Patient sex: M
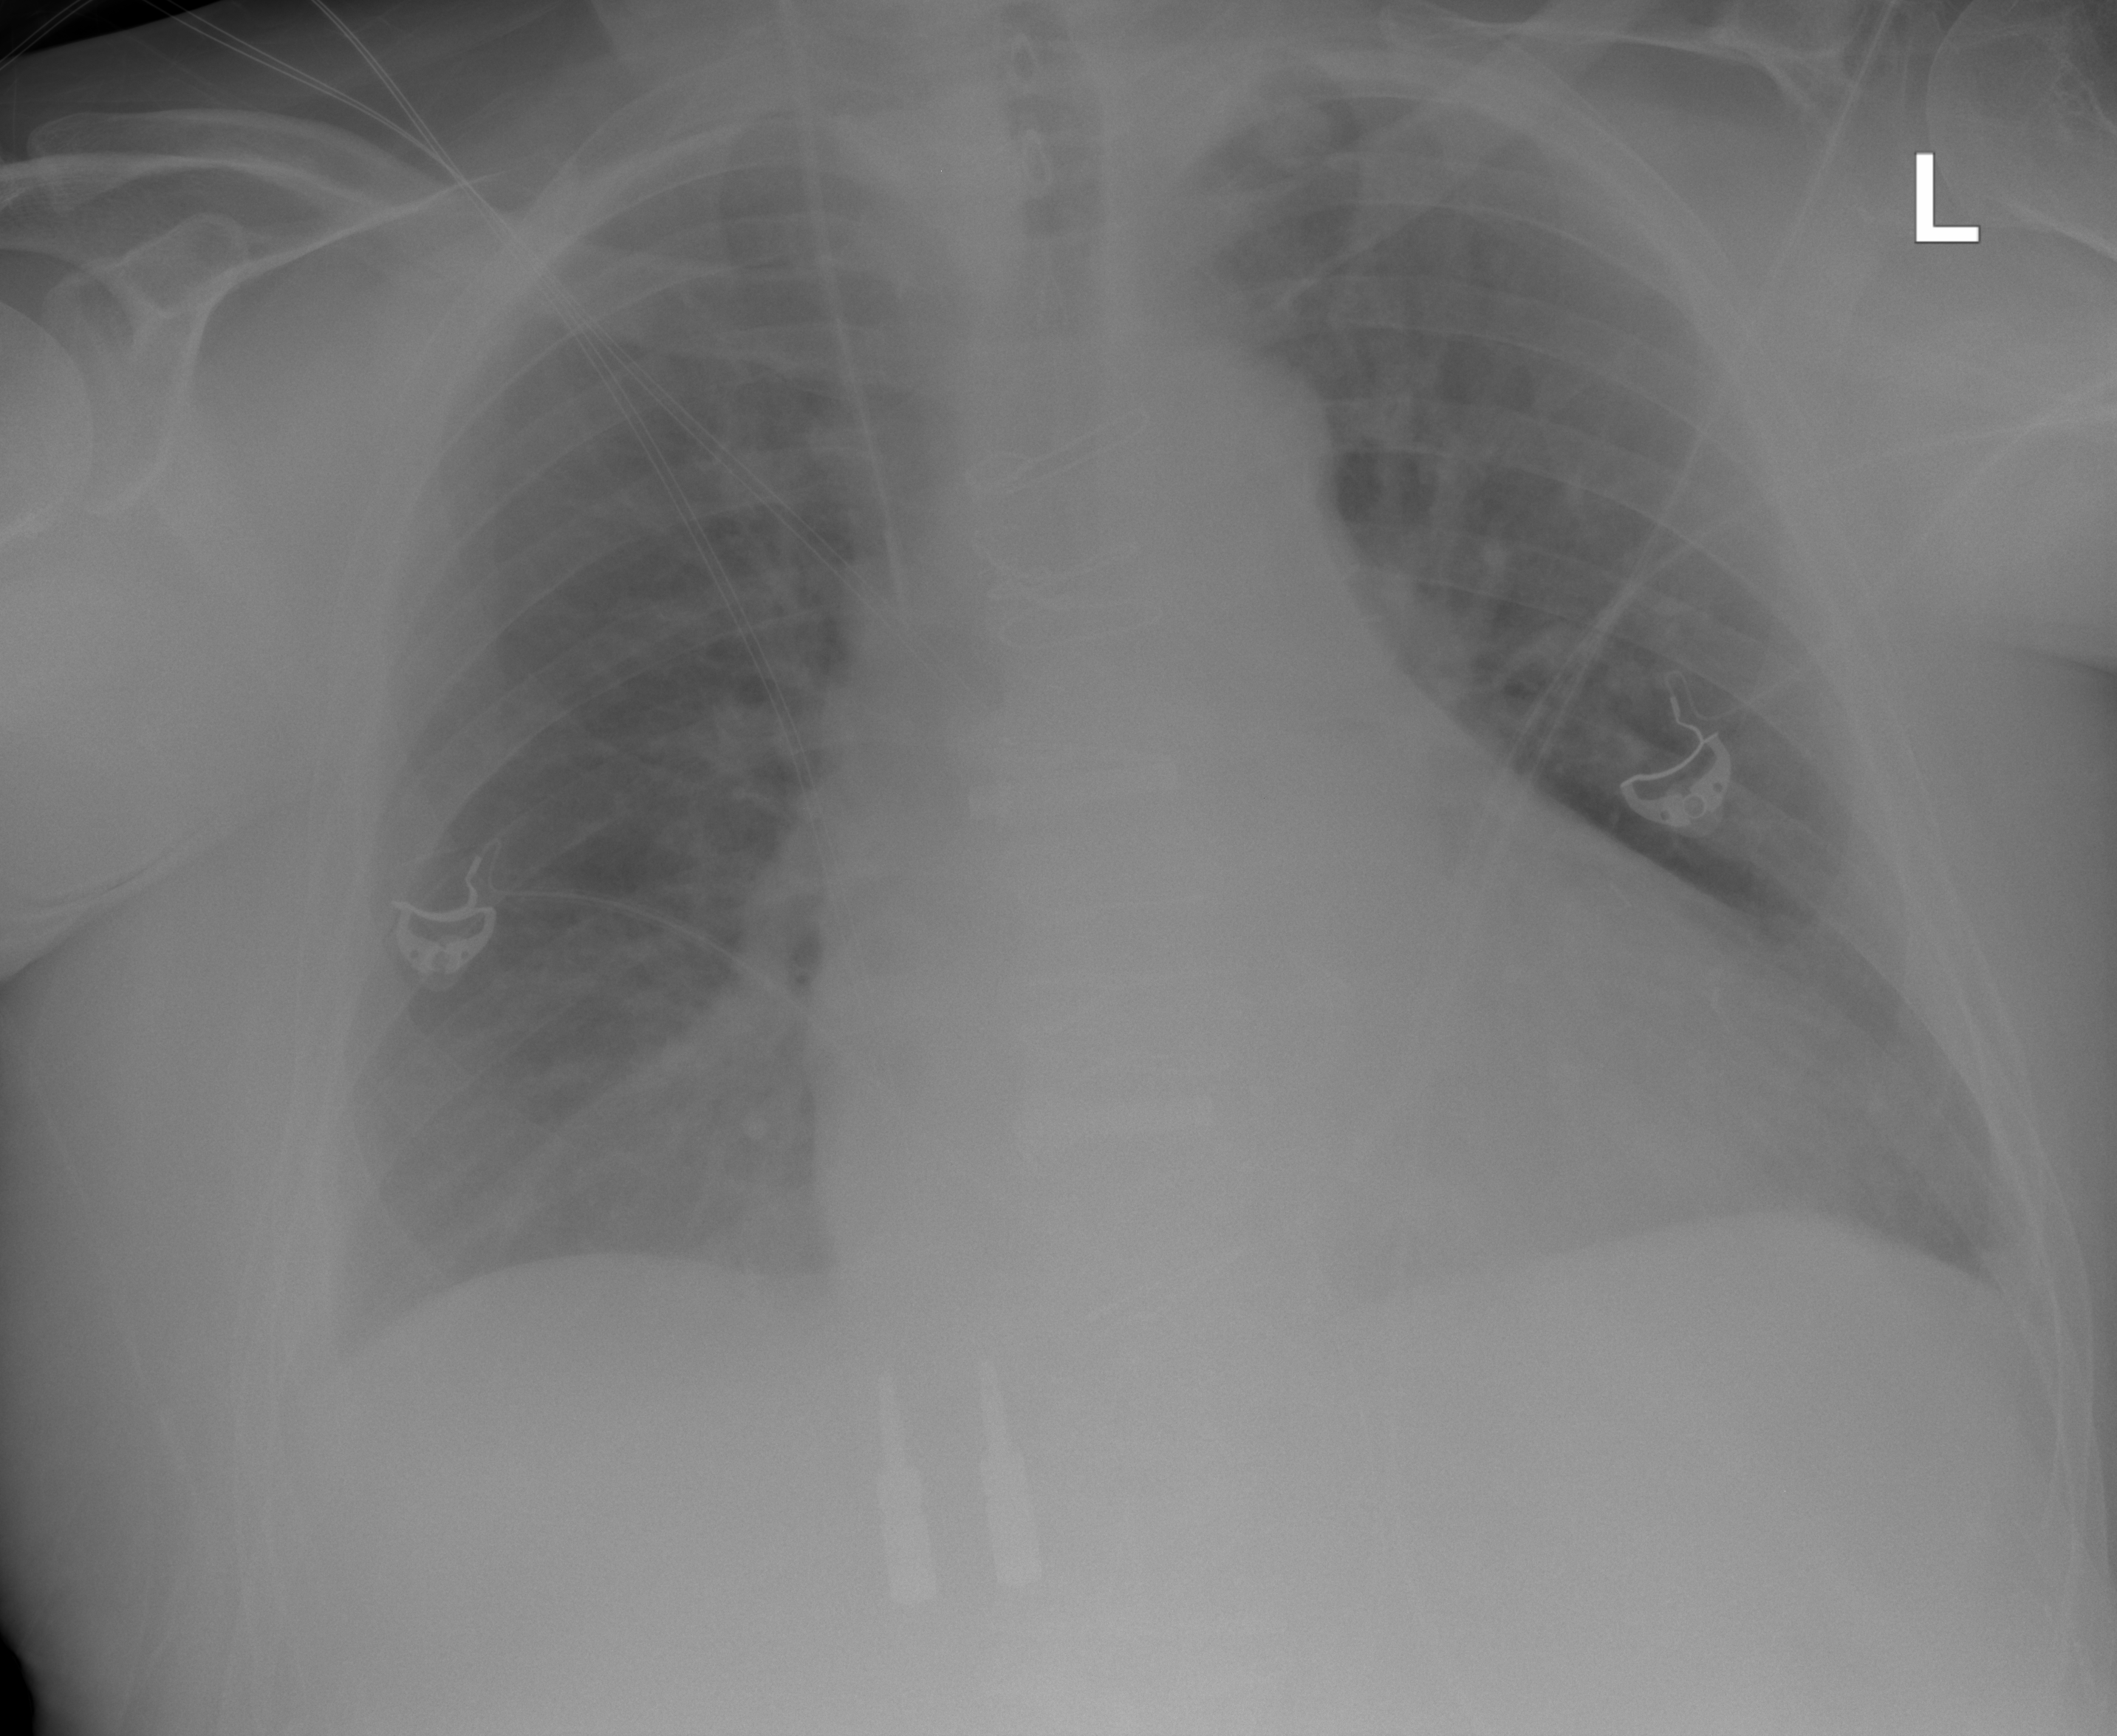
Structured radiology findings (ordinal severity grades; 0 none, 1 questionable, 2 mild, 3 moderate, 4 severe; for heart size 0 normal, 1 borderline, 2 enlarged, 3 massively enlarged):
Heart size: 2
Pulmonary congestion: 2
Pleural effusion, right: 0
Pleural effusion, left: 0
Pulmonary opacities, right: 0
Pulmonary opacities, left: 0
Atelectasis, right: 0
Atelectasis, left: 0